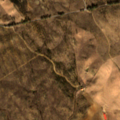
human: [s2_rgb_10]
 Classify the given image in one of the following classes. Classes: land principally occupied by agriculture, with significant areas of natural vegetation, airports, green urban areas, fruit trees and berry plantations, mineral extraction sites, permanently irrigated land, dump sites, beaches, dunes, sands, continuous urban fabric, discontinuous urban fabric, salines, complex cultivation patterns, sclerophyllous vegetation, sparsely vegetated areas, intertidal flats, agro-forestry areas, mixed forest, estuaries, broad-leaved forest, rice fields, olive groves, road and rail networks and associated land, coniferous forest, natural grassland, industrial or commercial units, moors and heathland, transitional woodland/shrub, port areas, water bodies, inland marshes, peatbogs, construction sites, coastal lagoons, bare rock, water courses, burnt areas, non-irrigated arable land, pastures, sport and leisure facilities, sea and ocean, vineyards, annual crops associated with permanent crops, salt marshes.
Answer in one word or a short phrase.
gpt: non-irrigated arable land, complex cultivation patterns, transitional woodland/shrub